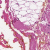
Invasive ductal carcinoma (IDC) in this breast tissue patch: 0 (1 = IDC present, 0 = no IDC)